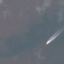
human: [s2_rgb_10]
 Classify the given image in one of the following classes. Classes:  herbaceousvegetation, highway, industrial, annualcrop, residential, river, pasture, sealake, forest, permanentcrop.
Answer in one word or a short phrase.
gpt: SeaLake